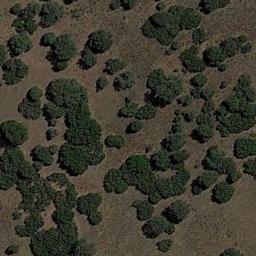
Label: chaparral